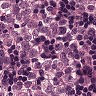
Metastatic tissue present: yes